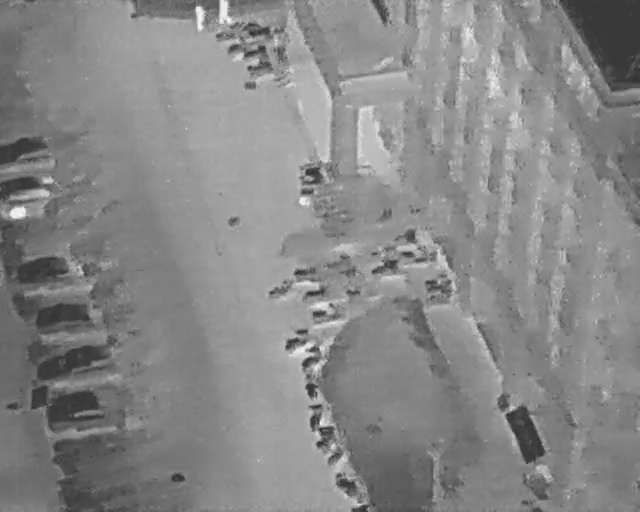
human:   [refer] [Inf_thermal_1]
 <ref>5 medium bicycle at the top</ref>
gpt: <box>[[34, 4, 36, 9, 168], [40, 6, 46, 10, 2], [35, 7, 38, 11, 165], [38, 7, 40, 12, 163], [39, 10, 42, 16, 167]]</box>

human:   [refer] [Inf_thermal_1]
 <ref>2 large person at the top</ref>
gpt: <box>[[29, 2, 33, 4, 2], [33, 0, 37, 4, 2]]</box>

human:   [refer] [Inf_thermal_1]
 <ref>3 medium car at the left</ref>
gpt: <box>[[1, 32, 8, 44, 2], [4, 45, 9, 59, 165], [8, 54, 12, 68, 171]]</box>

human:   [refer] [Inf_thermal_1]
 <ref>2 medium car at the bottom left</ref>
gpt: <box>[[9, 61, 14, 79, 169], [9, 72, 16, 87, 171]]</box>

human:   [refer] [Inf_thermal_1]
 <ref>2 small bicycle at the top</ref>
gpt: <box>[[39, 3, 41, 8, 166], [38, 2, 39, 7, 168]]</box>

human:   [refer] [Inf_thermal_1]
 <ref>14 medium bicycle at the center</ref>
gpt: <box>[[47, 31, 50, 37, 2], [46, 36, 49, 40, 2], [61, 43, 64, 48, 171], [51, 47, 53, 53, 162], [58, 46, 60, 51, 159], [46, 50, 48, 55, 2], [42, 53, 44, 59, 145], [58, 49, 61, 55, 157], [67, 52, 69, 57, 160], [67, 53, 69, 58, 160], [48, 54, 49, 59, 164], [49, 58, 52, 64, 164], [63, 46, 66, 53, 165], [45, 62, 47, 69, 143]]</box>

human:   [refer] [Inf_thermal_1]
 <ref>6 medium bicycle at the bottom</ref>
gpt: <box>[[46, 67, 51, 72, 2], [47, 74, 50, 77, 169], [46, 79, 51, 82, 2], [48, 83, 53, 87, 2], [50, 87, 54, 90, 24], [51, 92, 57, 96, 138]]</box>

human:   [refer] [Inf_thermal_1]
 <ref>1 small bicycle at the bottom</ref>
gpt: <box>[[56, 96, 57, 100, 2]]</box>